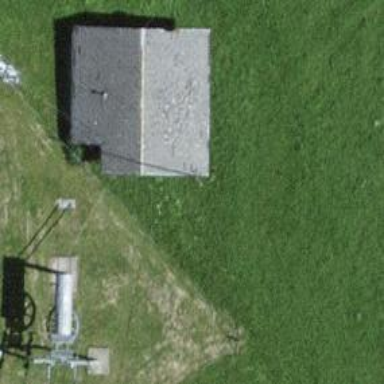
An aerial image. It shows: Pylon for aerialway.